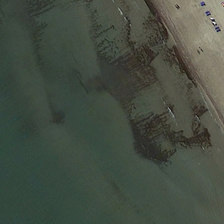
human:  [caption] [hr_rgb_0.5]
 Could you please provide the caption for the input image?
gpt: in front of the golden beach is a vast ocean .

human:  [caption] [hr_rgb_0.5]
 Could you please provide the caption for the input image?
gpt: a lot of umbrellas on the beach .

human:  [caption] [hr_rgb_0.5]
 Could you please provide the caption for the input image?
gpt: a lot of umbrellas on the beach .

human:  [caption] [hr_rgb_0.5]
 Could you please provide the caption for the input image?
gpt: in front of the golden beach is a vast ocean .

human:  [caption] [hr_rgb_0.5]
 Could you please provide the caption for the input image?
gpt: a lot of umbrellas on the beach .